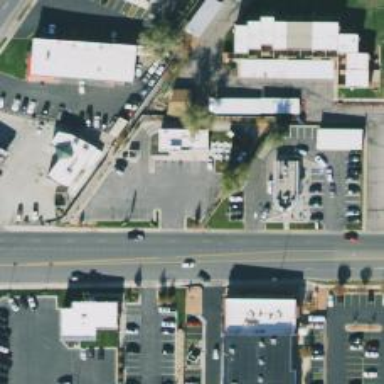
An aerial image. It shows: Parking space.